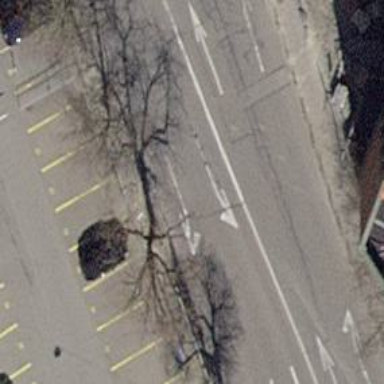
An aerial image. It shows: Avenue lined with trees.